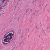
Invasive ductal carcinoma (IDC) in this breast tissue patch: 0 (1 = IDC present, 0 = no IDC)